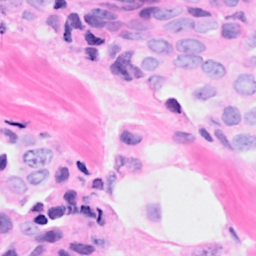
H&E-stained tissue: Breast